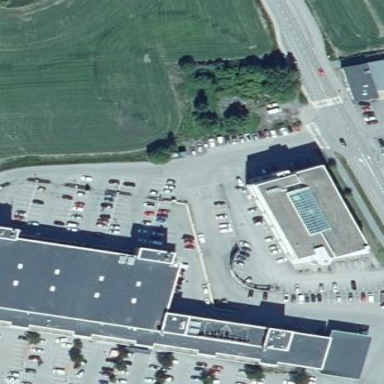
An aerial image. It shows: Multi-storey parking facility.